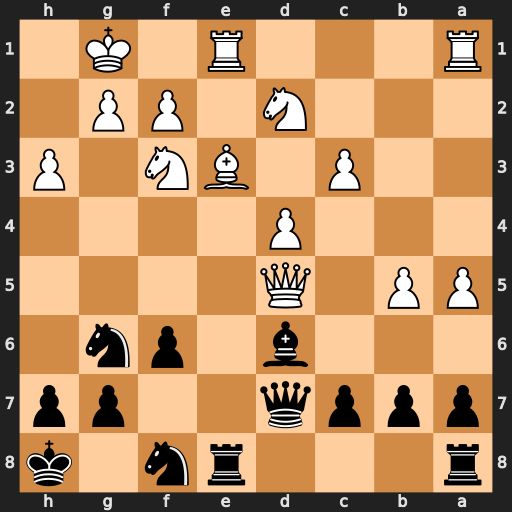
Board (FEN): r3rn1k/pppq2pp/3b1pn1/PP1Q4/3P4/2P1BN1P/3N1PP1/R3R1K1
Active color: b
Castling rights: -
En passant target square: -
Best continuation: Bh2+ Kxh2 Qxd5